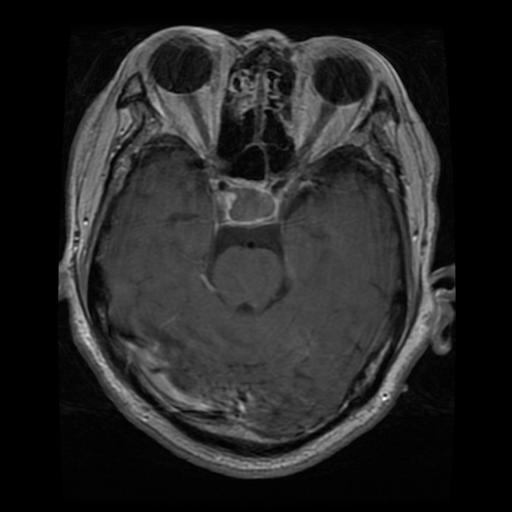
Label: pituitary